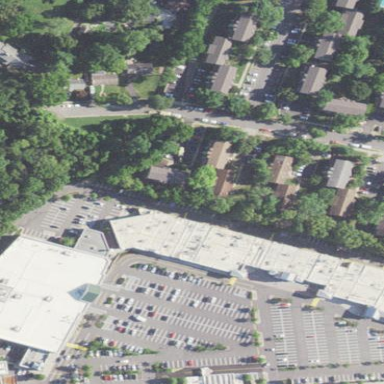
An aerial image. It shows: Retail area featuring shopping centre.